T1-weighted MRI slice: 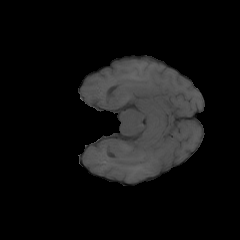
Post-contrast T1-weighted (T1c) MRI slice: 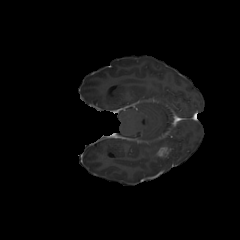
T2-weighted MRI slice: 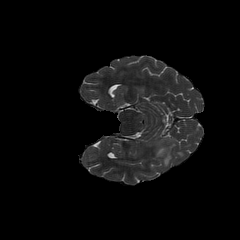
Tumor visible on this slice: yes